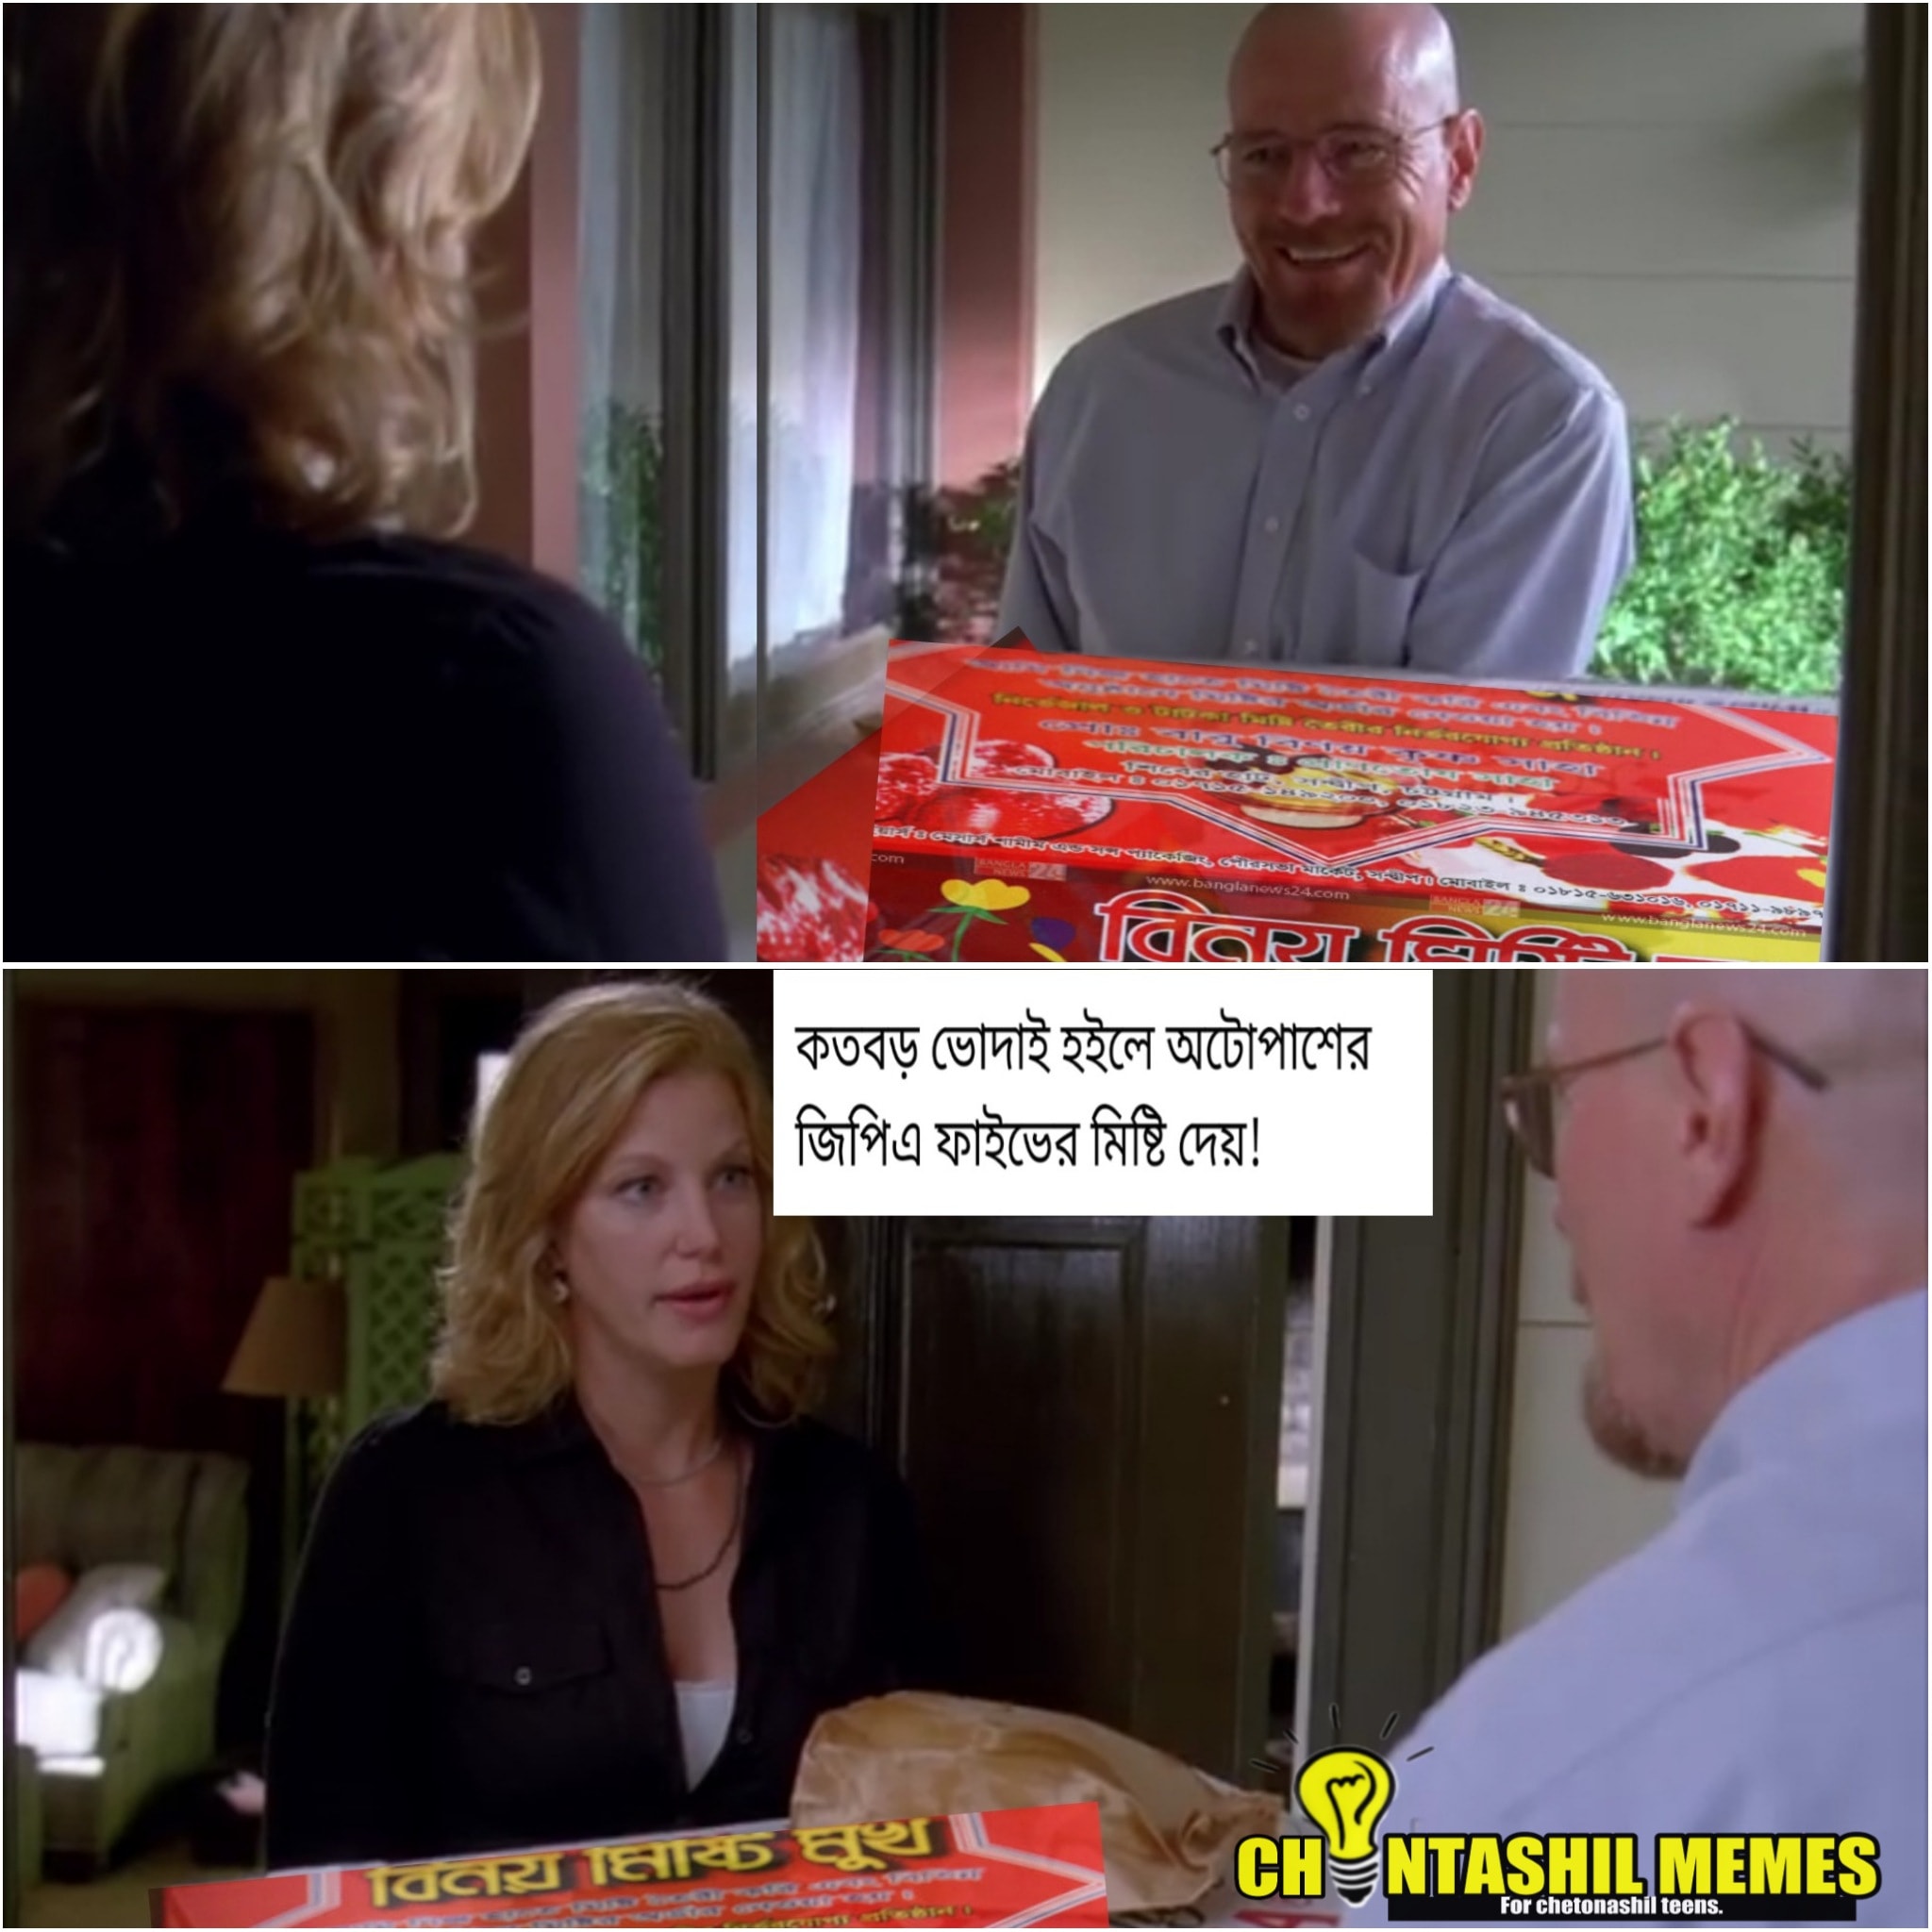
Caption: কতবড় ভোদাই হইলে অটোপাশের জিপিএ ফাইভের মিষ্টি দেয় !
Label: hate